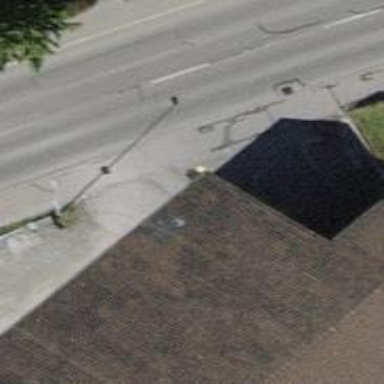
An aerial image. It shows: Asphalt sidewalk along the footway.